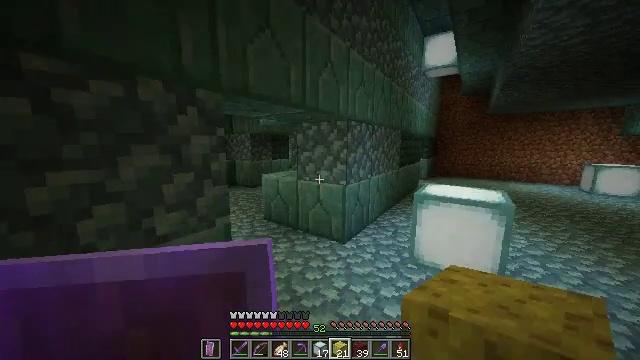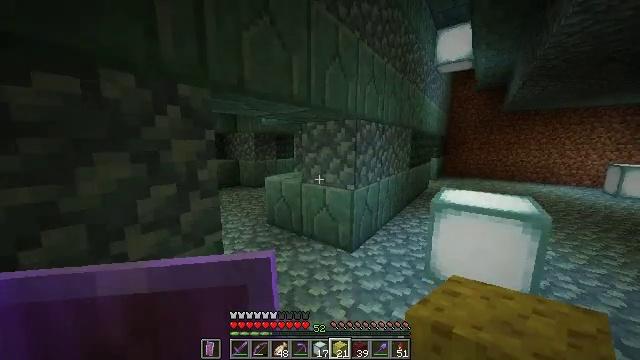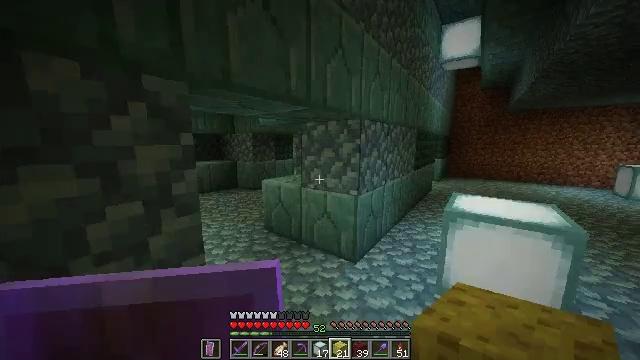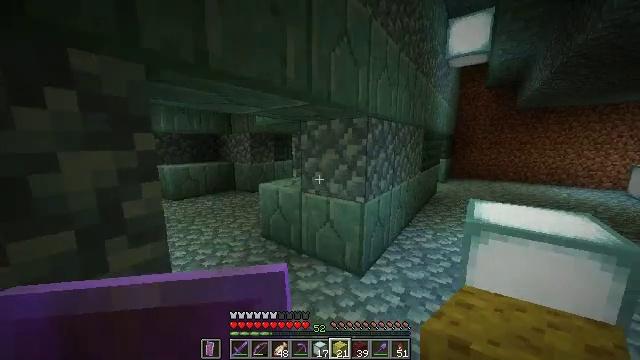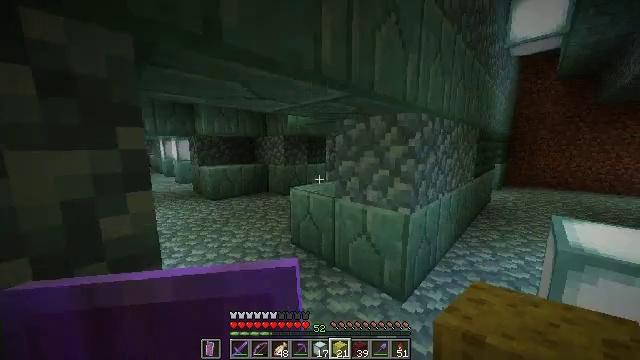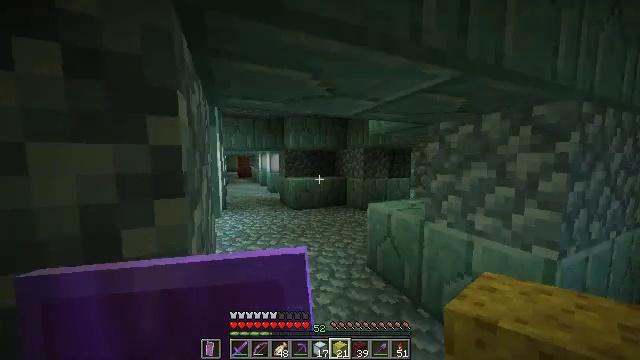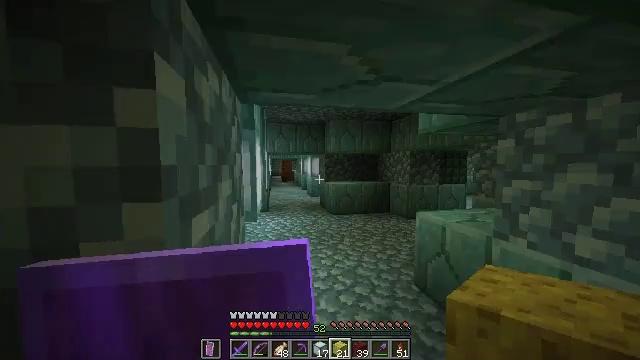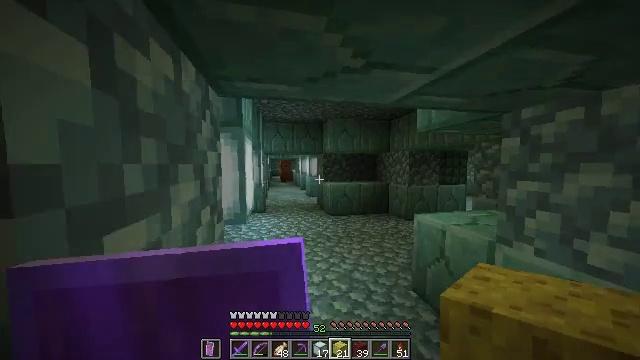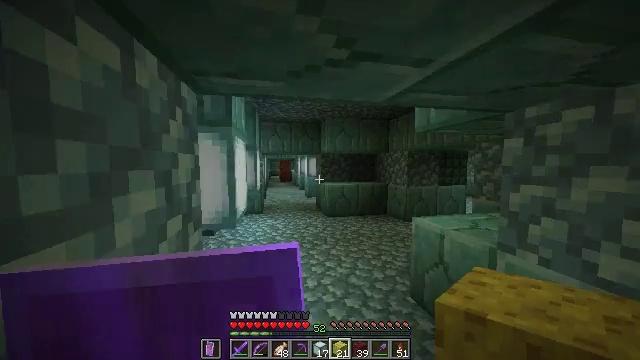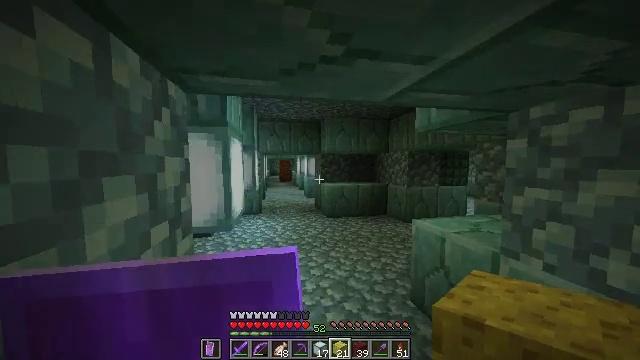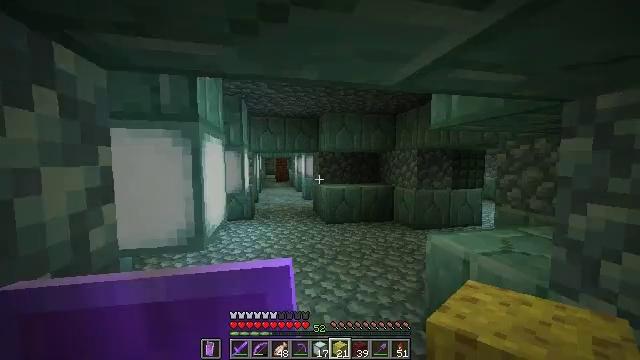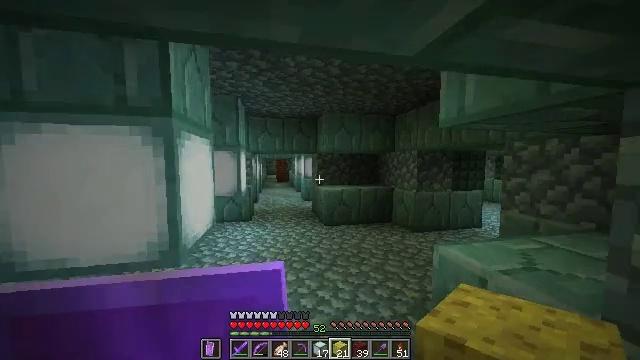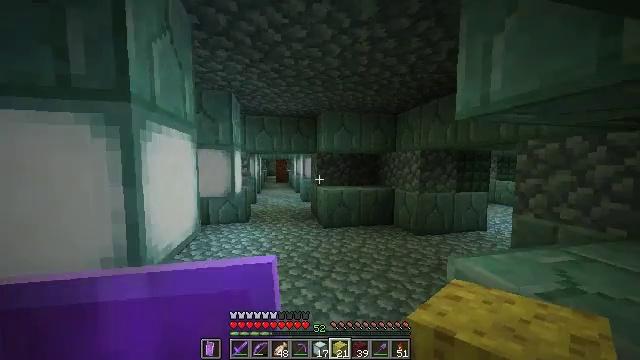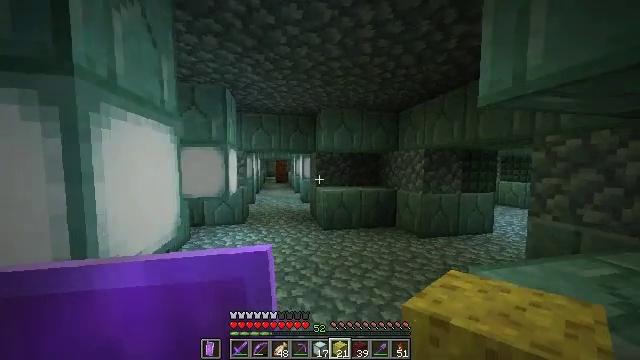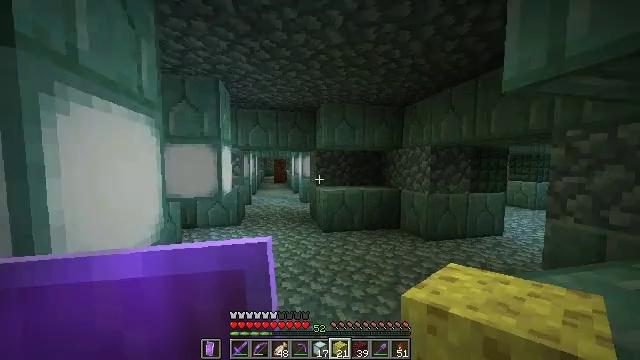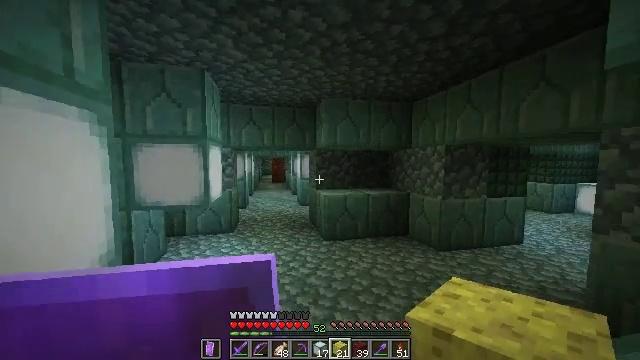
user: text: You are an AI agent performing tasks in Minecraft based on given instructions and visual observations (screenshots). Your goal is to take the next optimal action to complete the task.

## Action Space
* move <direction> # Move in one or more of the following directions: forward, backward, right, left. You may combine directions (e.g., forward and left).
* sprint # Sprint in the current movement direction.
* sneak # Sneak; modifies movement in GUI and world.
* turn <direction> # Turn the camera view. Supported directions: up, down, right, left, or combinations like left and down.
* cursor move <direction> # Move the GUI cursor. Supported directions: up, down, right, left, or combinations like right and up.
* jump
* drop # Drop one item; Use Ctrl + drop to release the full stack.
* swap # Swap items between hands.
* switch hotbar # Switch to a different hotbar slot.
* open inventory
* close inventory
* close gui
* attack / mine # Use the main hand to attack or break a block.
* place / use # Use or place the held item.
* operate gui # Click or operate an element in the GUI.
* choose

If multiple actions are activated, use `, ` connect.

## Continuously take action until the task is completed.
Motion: motion action
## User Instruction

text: Crafting a sea lantern requires the right materials.
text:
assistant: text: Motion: move forward, sprint, turn left
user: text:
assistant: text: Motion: move forward, sprint
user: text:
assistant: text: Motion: move forward, sprint
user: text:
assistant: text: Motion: move forward, sprint, turn left
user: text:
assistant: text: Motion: move forward, sprint, turn left and up
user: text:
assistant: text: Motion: move forward, sprint, turn left and up
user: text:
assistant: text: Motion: move forward, sprint
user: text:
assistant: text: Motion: move forward, sprint
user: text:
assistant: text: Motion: move forward, sprint
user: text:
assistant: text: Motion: move forward, sprint
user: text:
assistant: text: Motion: move forward, sprint
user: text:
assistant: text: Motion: move forward, sprint
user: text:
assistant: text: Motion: move forward, sprint
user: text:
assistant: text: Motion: move forward, sprint
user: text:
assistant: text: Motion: move forward, sprint
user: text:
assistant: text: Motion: move forward, sprint
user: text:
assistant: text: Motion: move forward, sprint
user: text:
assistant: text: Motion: move forward, sprint, turn right
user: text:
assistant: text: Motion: move forward, sprint
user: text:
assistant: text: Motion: move forward, sprint, turn right
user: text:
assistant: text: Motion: move forward, sprint, turn right and down
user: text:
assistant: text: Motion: move forward, sprint, turn right and down
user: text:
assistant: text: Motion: move forward, sprint, turn right and down
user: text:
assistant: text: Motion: move forward, sprint, turn right
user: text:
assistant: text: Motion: move forward, sprint
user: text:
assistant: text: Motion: move forward, sprint
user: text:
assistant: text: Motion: move forward, sprint
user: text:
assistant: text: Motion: move forward, sprint
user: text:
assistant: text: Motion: move forward, sprint
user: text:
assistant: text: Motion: move forward, sprint